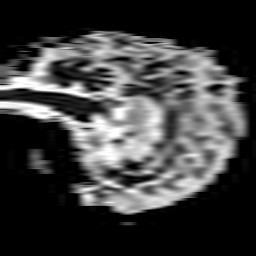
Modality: ADC
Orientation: sagittal
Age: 79
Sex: female
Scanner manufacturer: philips
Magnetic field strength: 3 T
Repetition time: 4.475 s
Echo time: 0.07459 s